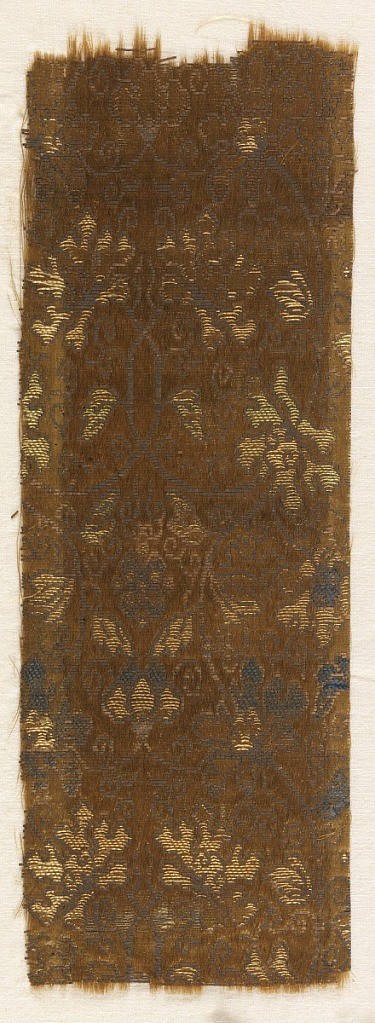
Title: Textile
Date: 16th–18th century
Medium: silk, paper with applied gold foil Technique: plain compound satin
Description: Gold silk satin ground with pattern of sinuous vines, flowers, and lozenge shapes. Pattern woven in weft with tarnished metallic covered paper threads, green and blue silk.